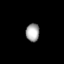
Tissue: lung
Cell type: Endothelial cells
Senescence score: 0.586
Nuclear area (px): 237
Mean DAPI intensity: 166.506